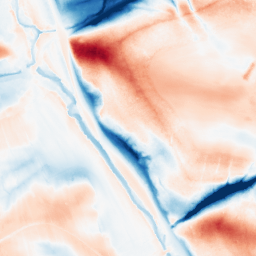
Category: classical
Decomposition family: gaussian_anisotropic
Decomposition parameters: sigma_x: 2
sigma_y: 20
Upsampling method: regularized
Upsampling parameters: scale: 4
lambda_reg: 0.001
Upsampling scale: 4